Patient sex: M
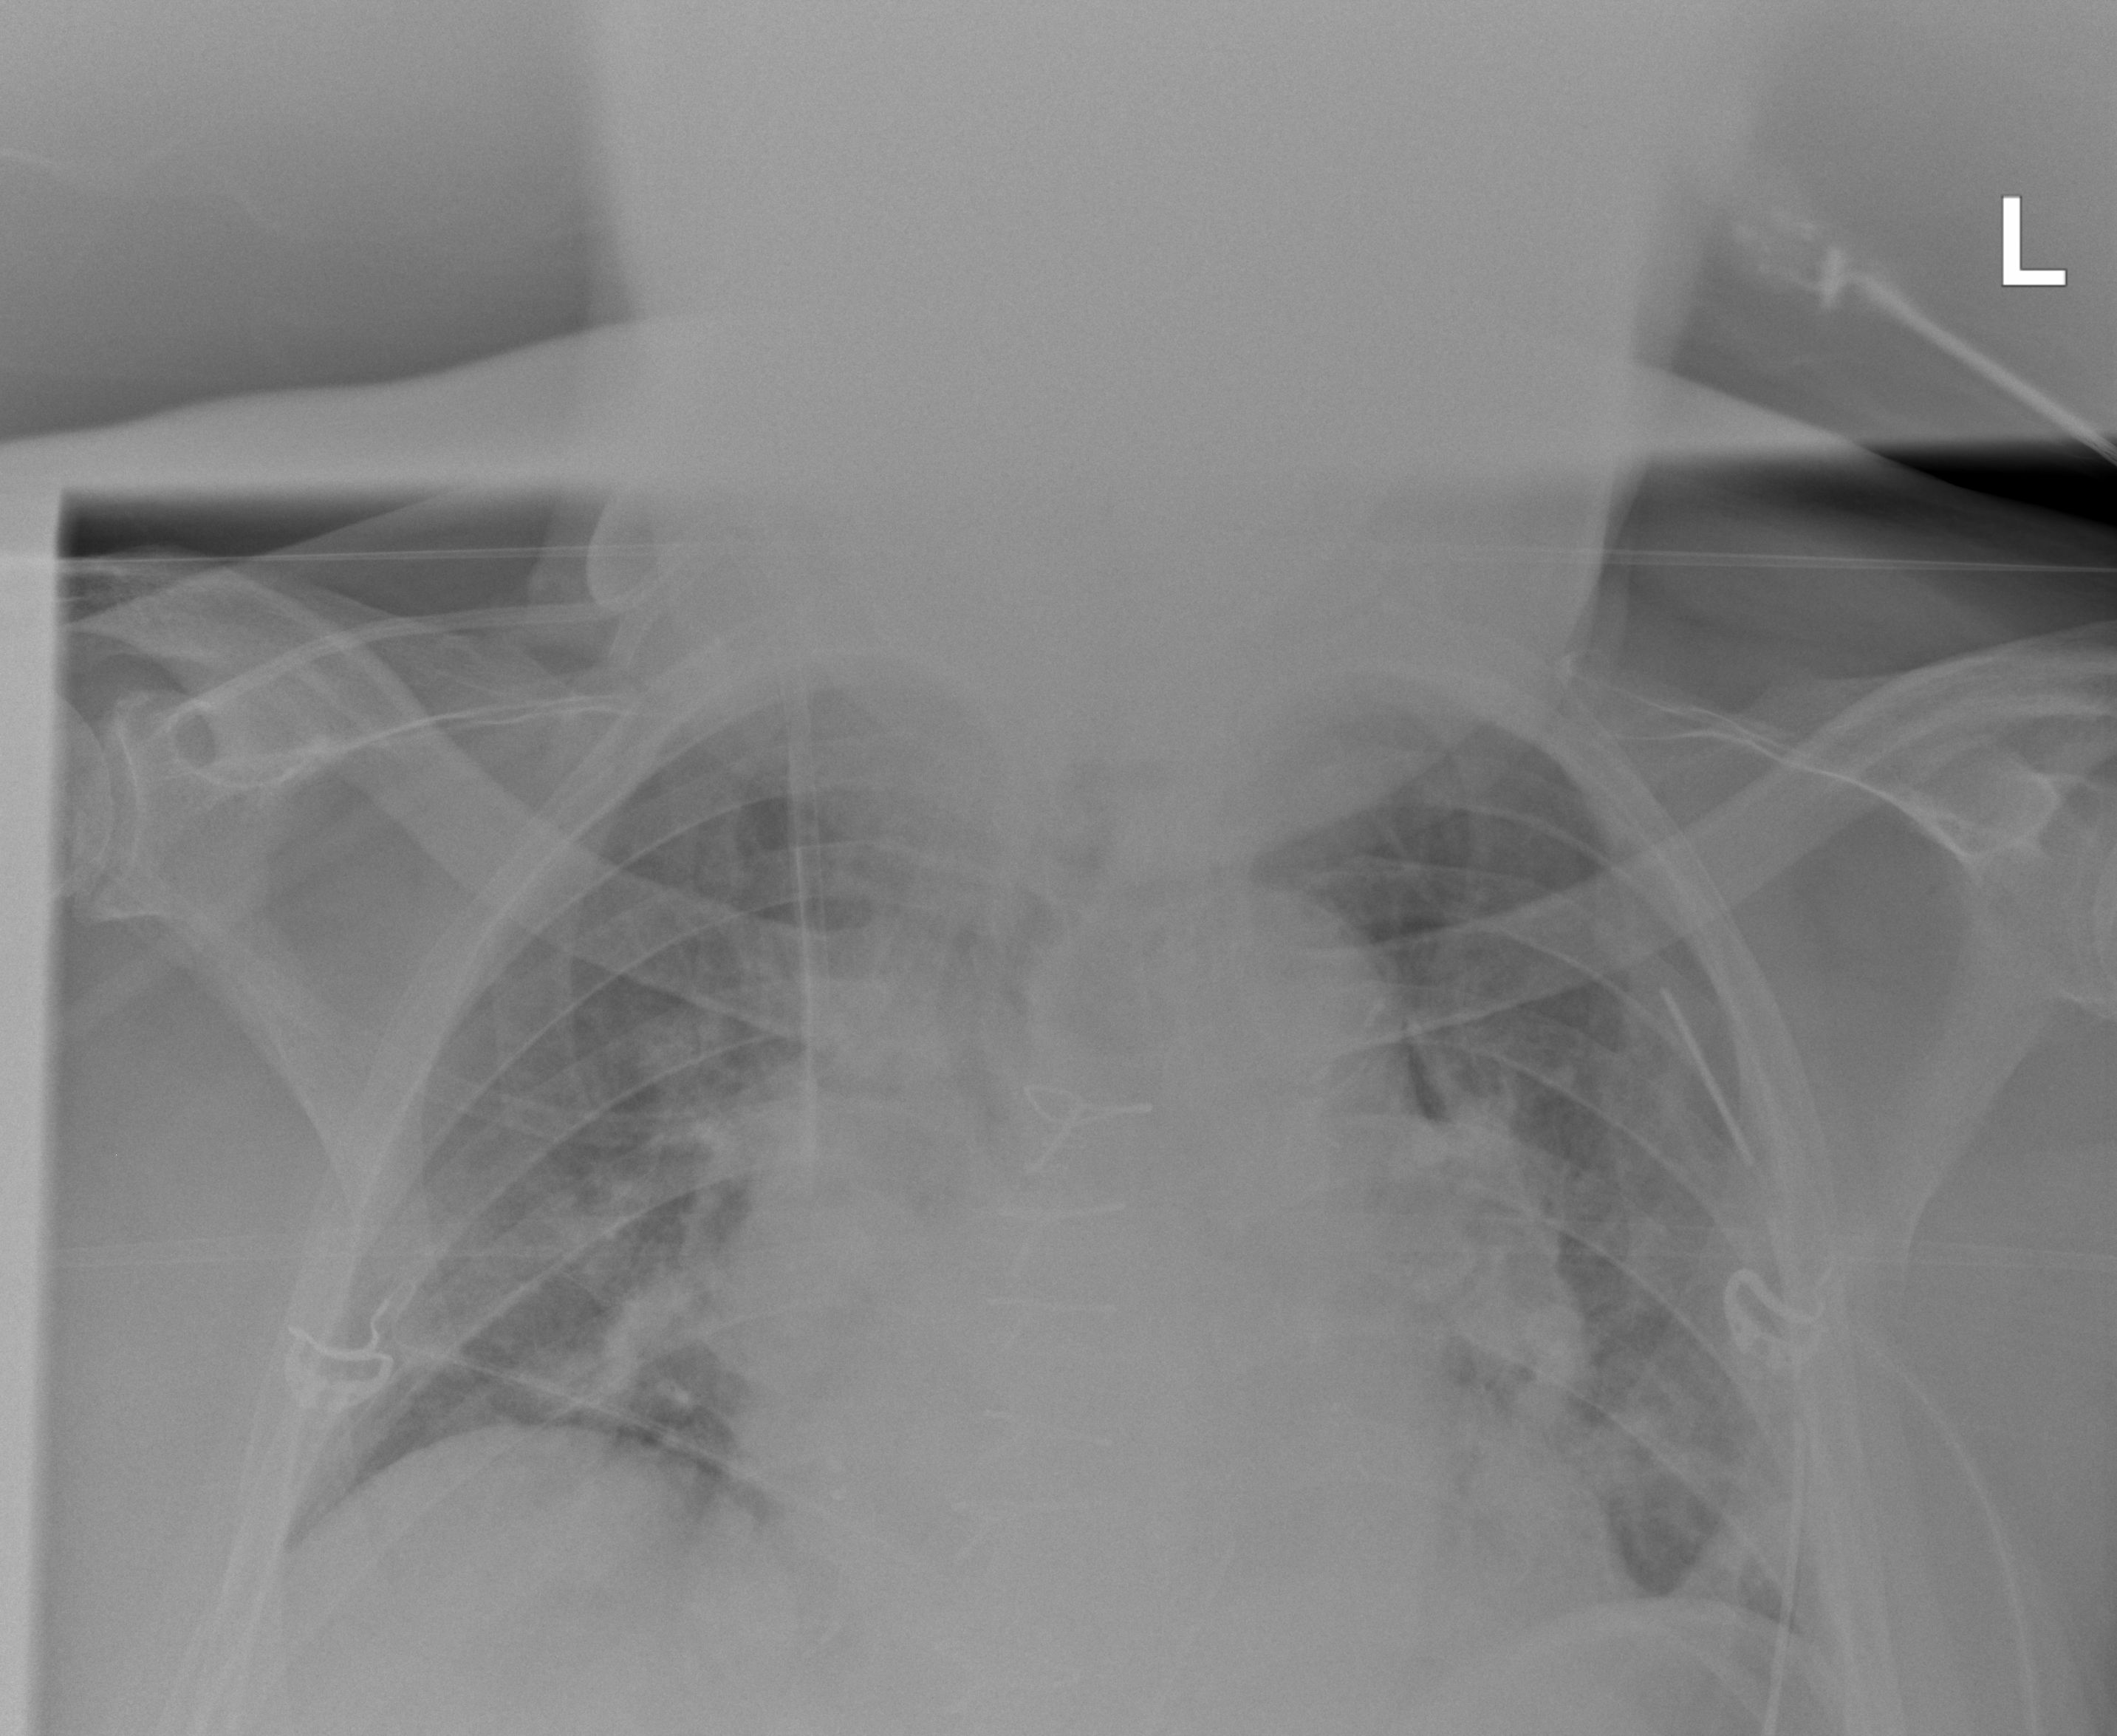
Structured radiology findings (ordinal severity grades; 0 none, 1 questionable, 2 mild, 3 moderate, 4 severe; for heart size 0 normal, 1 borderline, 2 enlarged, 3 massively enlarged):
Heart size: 2
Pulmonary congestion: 2
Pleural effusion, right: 0
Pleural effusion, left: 0
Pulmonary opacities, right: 0
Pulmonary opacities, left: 0
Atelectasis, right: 2
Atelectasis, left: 2